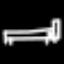
Label: bed